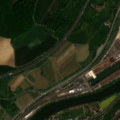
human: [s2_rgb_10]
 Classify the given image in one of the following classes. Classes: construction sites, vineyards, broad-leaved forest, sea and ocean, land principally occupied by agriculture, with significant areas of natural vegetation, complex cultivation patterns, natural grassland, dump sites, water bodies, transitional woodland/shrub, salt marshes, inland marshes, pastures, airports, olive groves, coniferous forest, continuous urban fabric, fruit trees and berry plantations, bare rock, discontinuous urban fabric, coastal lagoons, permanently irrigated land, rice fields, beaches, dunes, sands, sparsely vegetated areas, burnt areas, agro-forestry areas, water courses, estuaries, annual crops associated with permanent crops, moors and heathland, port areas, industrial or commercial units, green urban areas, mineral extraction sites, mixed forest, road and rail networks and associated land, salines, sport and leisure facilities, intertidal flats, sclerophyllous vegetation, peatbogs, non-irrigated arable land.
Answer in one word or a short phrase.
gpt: discontinuous urban fabric, road and rail networks and associated land, port areas, non-irrigated arable land, vineyards, pastures, complex cultivation patterns, broad-leaved forest, water courses